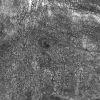
Atmospheric dust classification: not_dusty